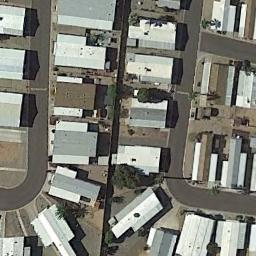
Label: residential